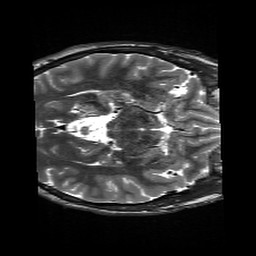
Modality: T2w
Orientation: axial
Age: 19
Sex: male